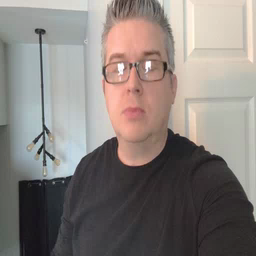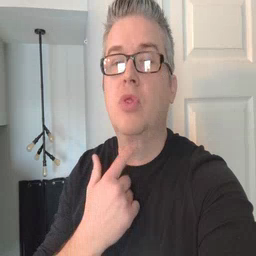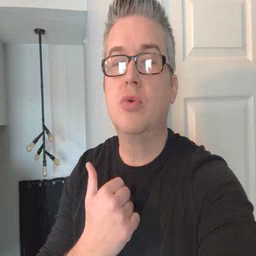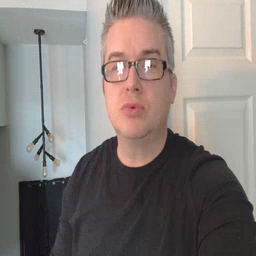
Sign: thirsty